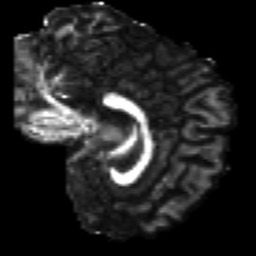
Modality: FA
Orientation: sagittal
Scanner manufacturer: siemens
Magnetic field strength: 3 T
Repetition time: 7.8 s
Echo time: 0.09 s